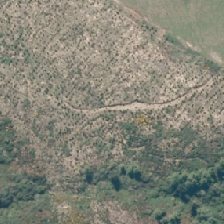
Land cover: harvested_forest